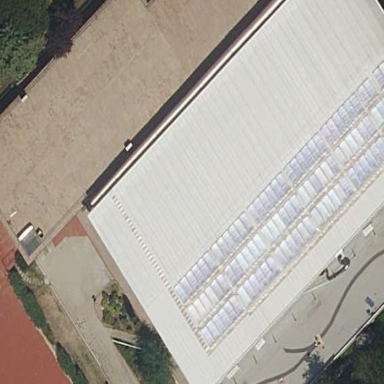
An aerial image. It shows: Building that is part of sports center focused on swimming activities.